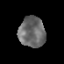
Tissue: prostate
Cell type: Myeloid cells
Senescence score: 0.3111
Nuclear area (px): 790
Mean DAPI intensity: 107.439